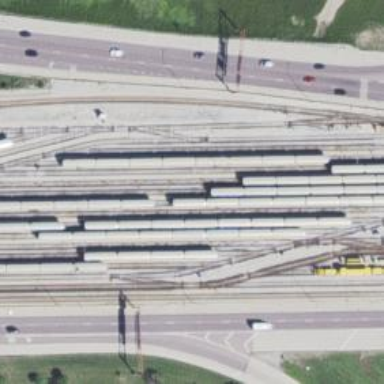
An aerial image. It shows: Electrified rail service yard.